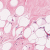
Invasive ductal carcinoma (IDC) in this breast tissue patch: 0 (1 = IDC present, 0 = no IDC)